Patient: sex M, age 68
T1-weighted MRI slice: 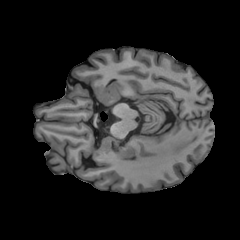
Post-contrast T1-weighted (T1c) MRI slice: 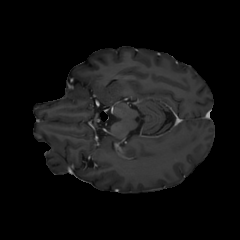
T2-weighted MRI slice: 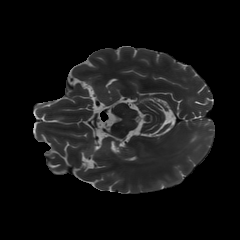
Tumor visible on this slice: no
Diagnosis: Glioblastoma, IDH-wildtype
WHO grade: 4